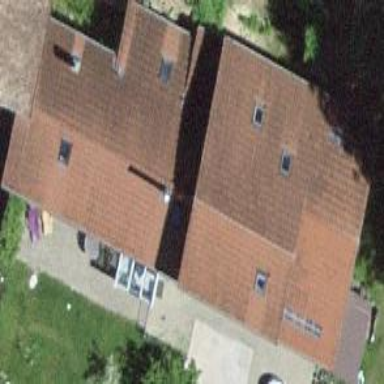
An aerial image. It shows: Residential building.